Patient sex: F
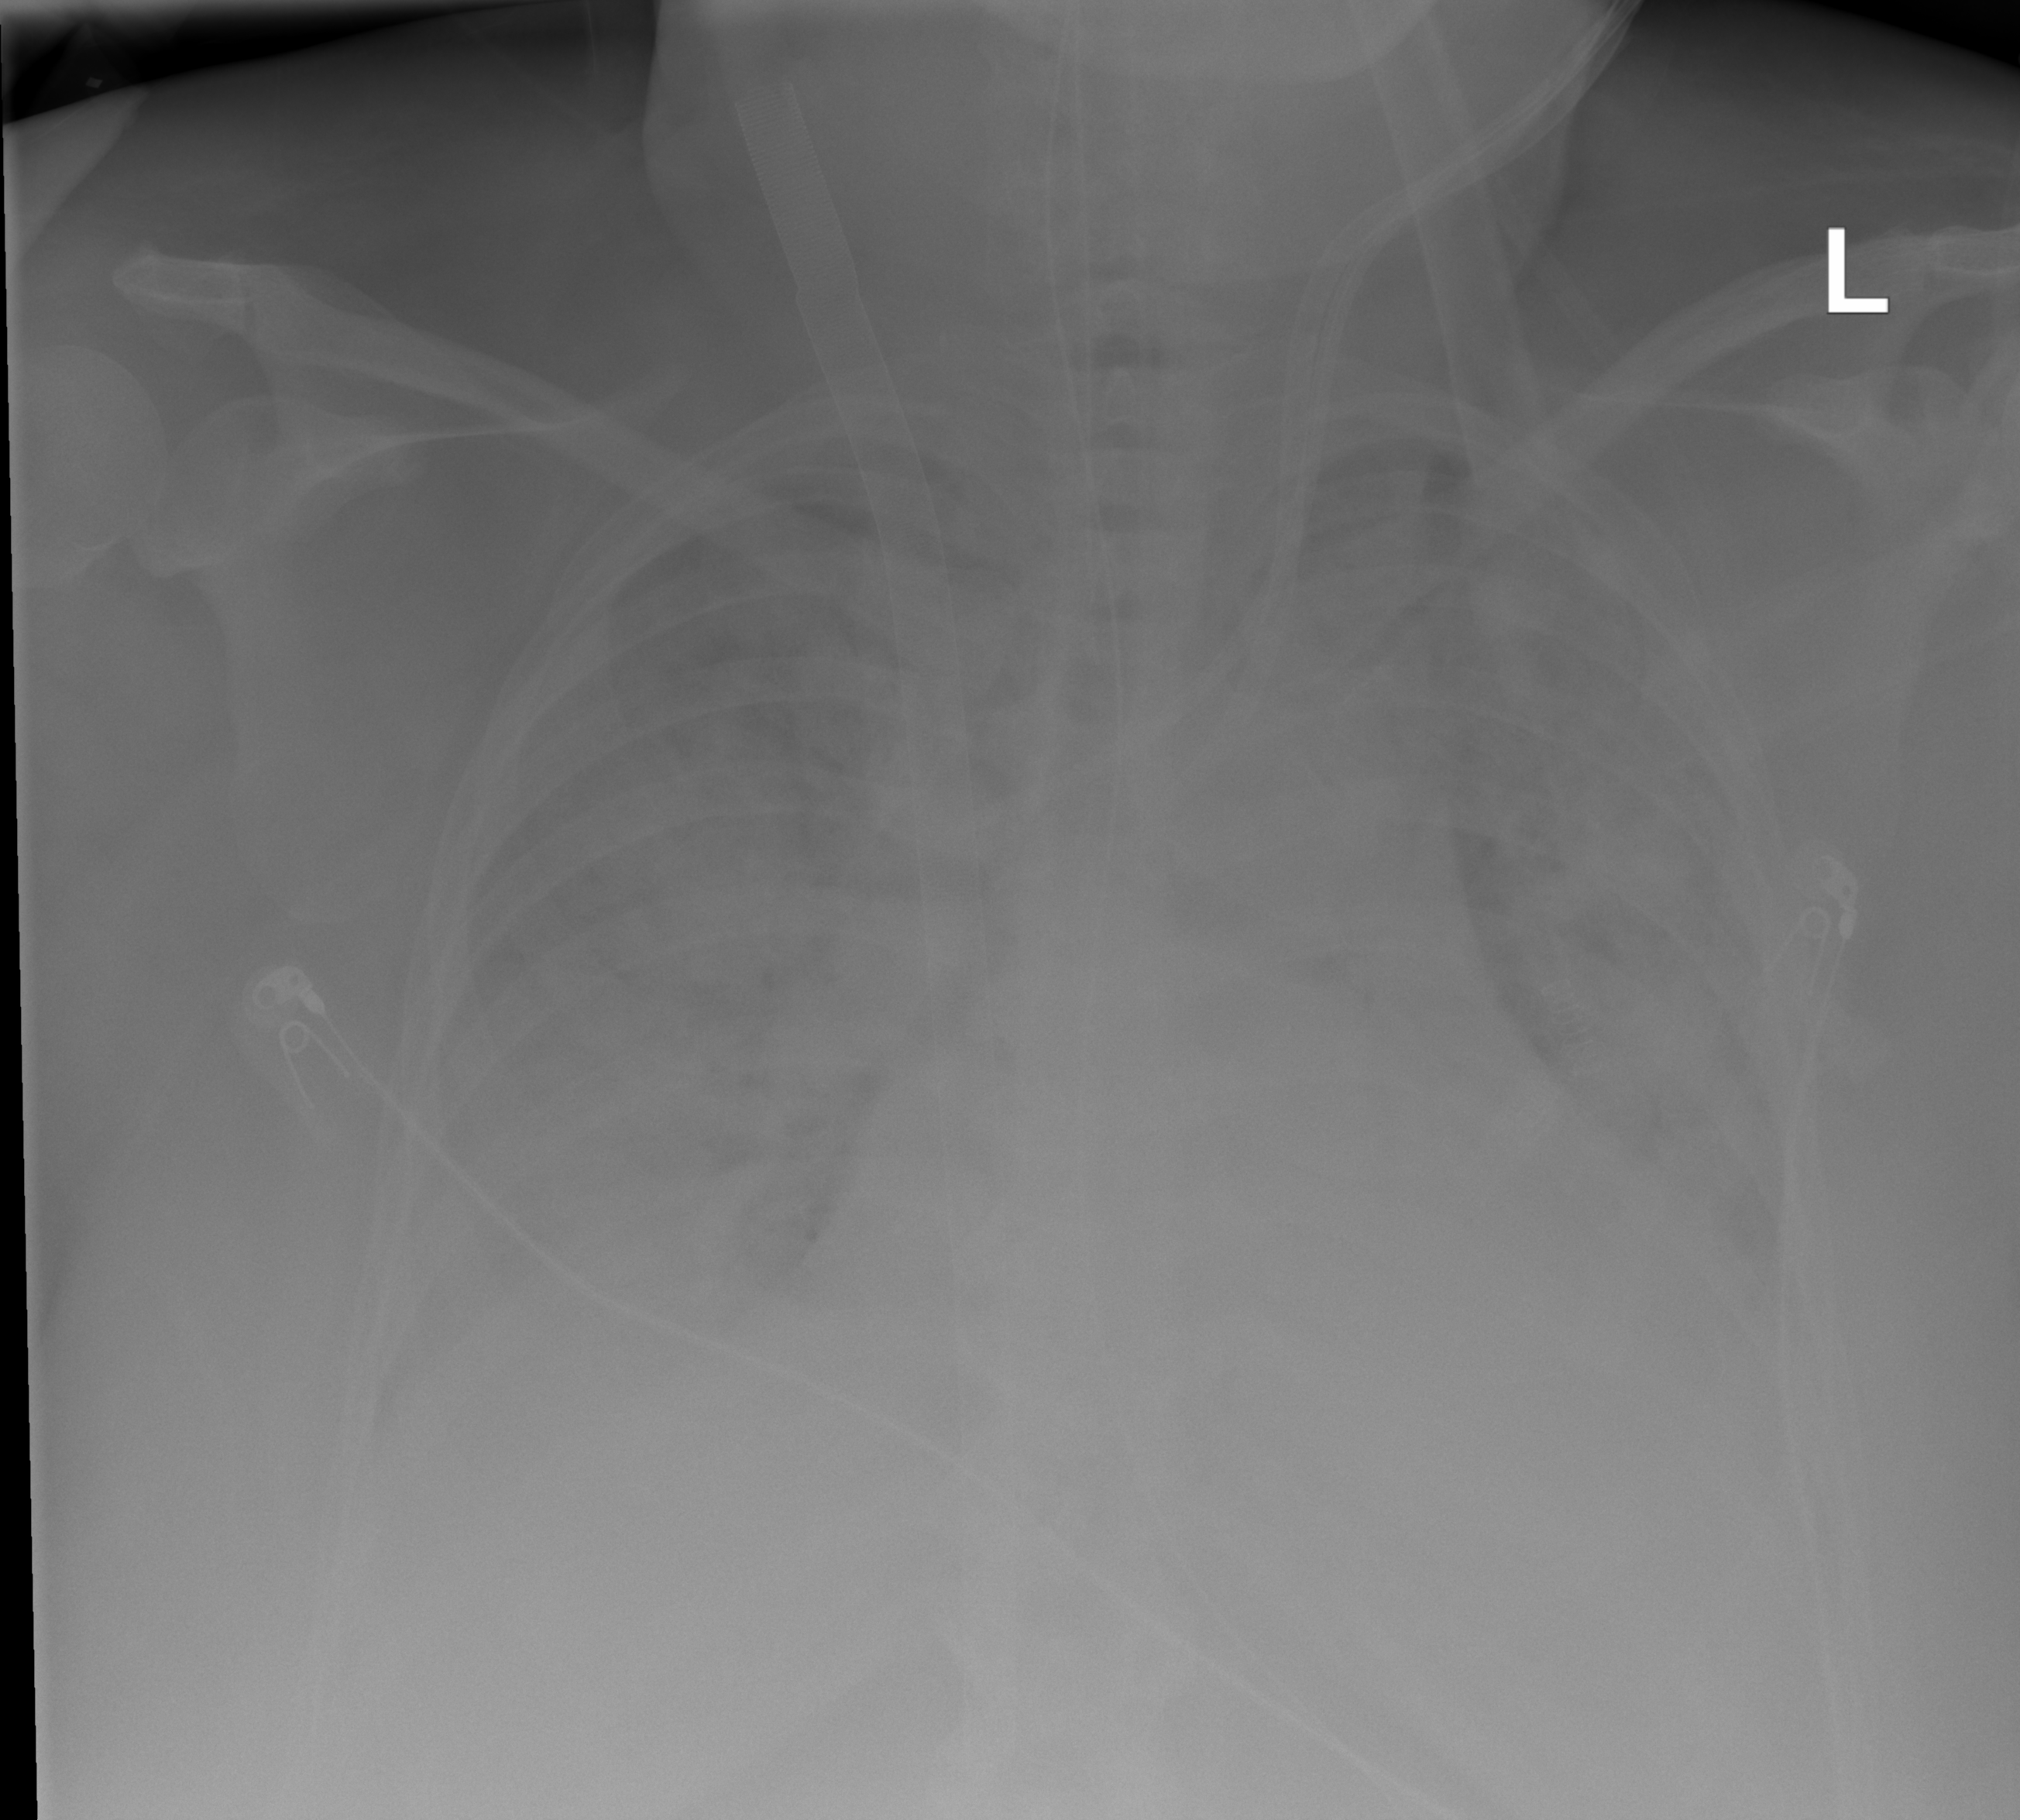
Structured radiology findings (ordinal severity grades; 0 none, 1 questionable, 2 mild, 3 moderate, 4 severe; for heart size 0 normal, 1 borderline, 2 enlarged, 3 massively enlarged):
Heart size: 2
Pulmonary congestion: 3
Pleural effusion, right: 2
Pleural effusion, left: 2
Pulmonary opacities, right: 4
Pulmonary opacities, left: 4
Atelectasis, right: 4
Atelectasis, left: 4